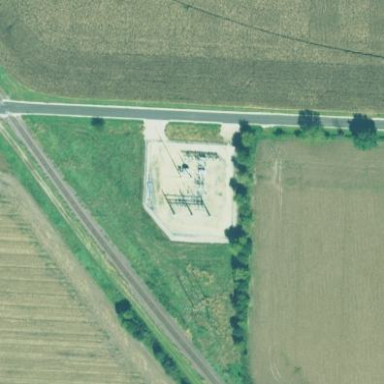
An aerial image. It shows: Substation with power facilities.